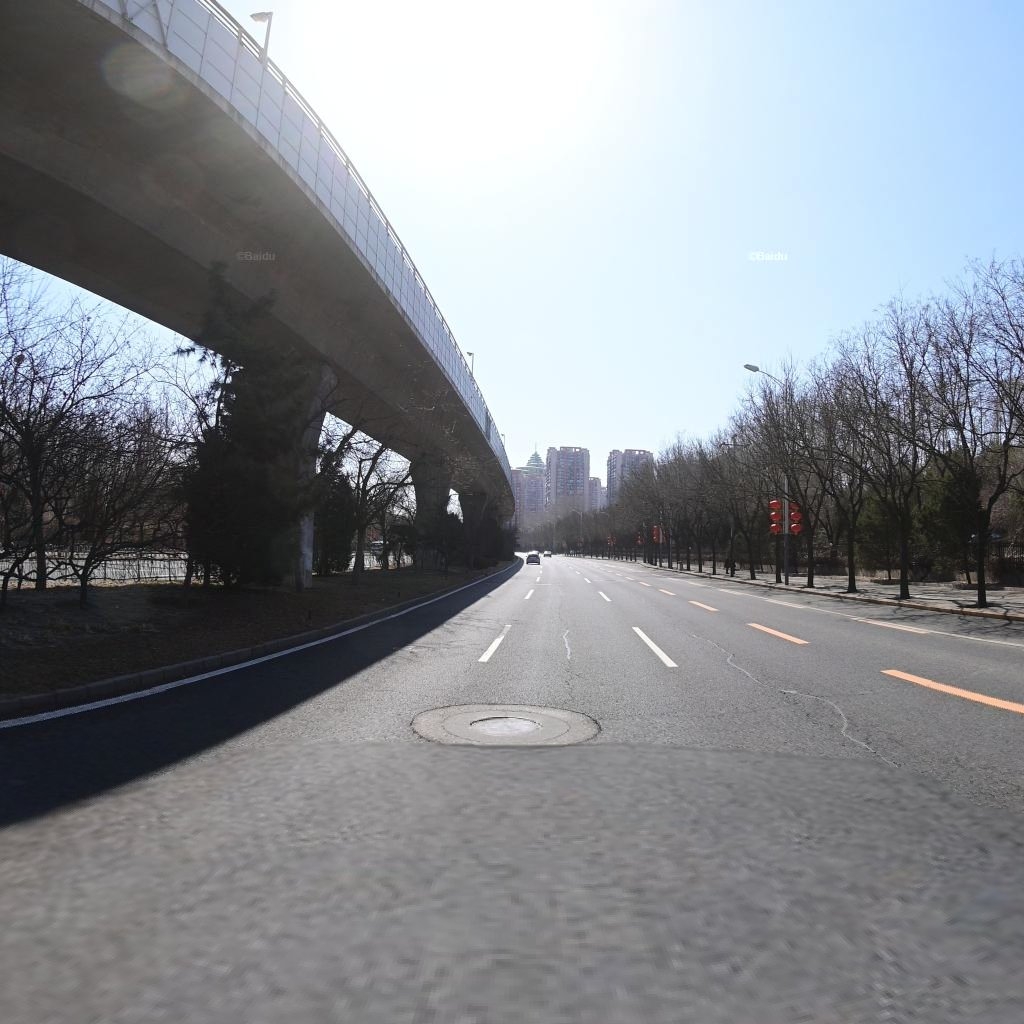
Region: Chaoyang
Road damage annotations: longitudinal patch, longitudinal crack, manhole cover, transverse crack